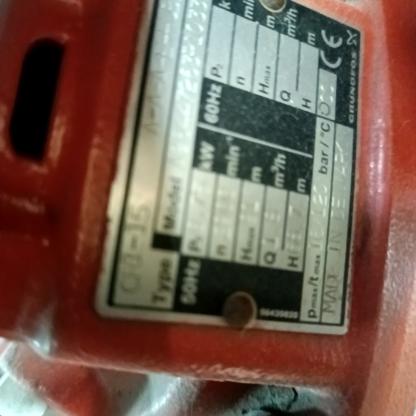
Klasa: tabliczka-znamionowa